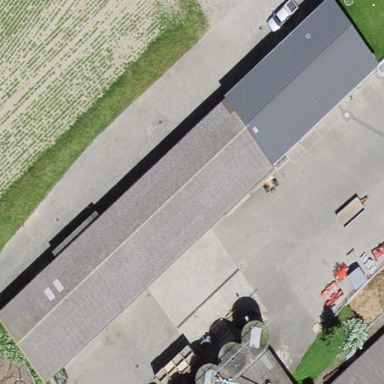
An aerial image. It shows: Rural barn.